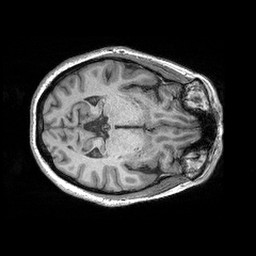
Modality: T1w
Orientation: axial
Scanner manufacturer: siemens
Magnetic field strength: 3 T
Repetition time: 2.3 s
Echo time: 0.00298 s